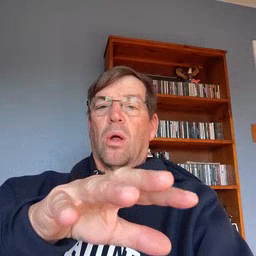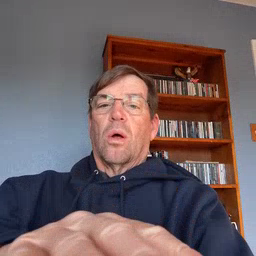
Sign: blow